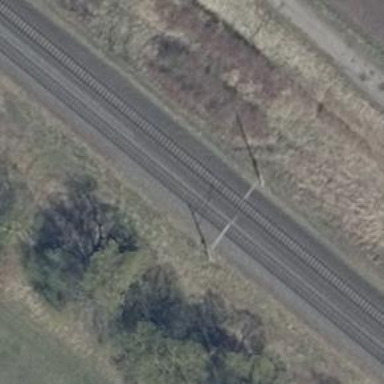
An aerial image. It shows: Railway milestone with catenary mast.